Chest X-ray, PA view. Patient: 45 years old, sex F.
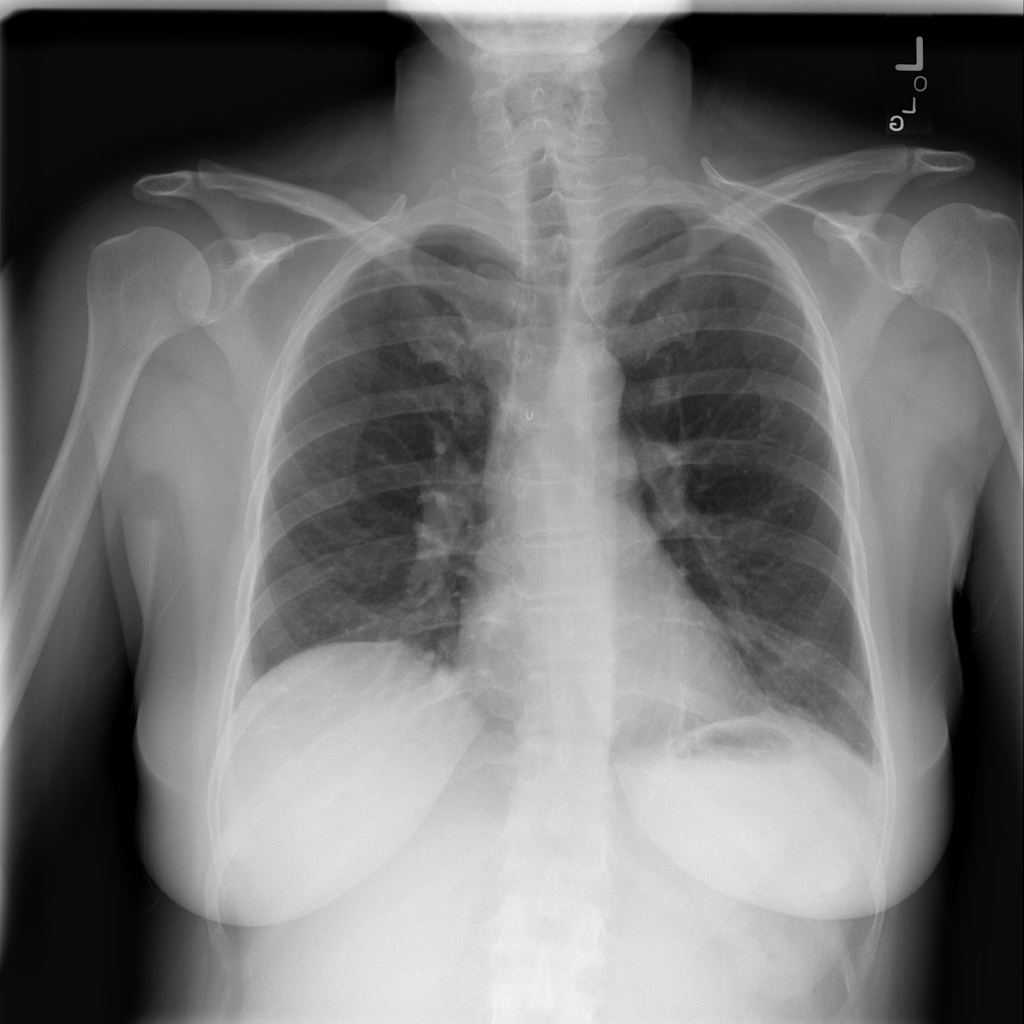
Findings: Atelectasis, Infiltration